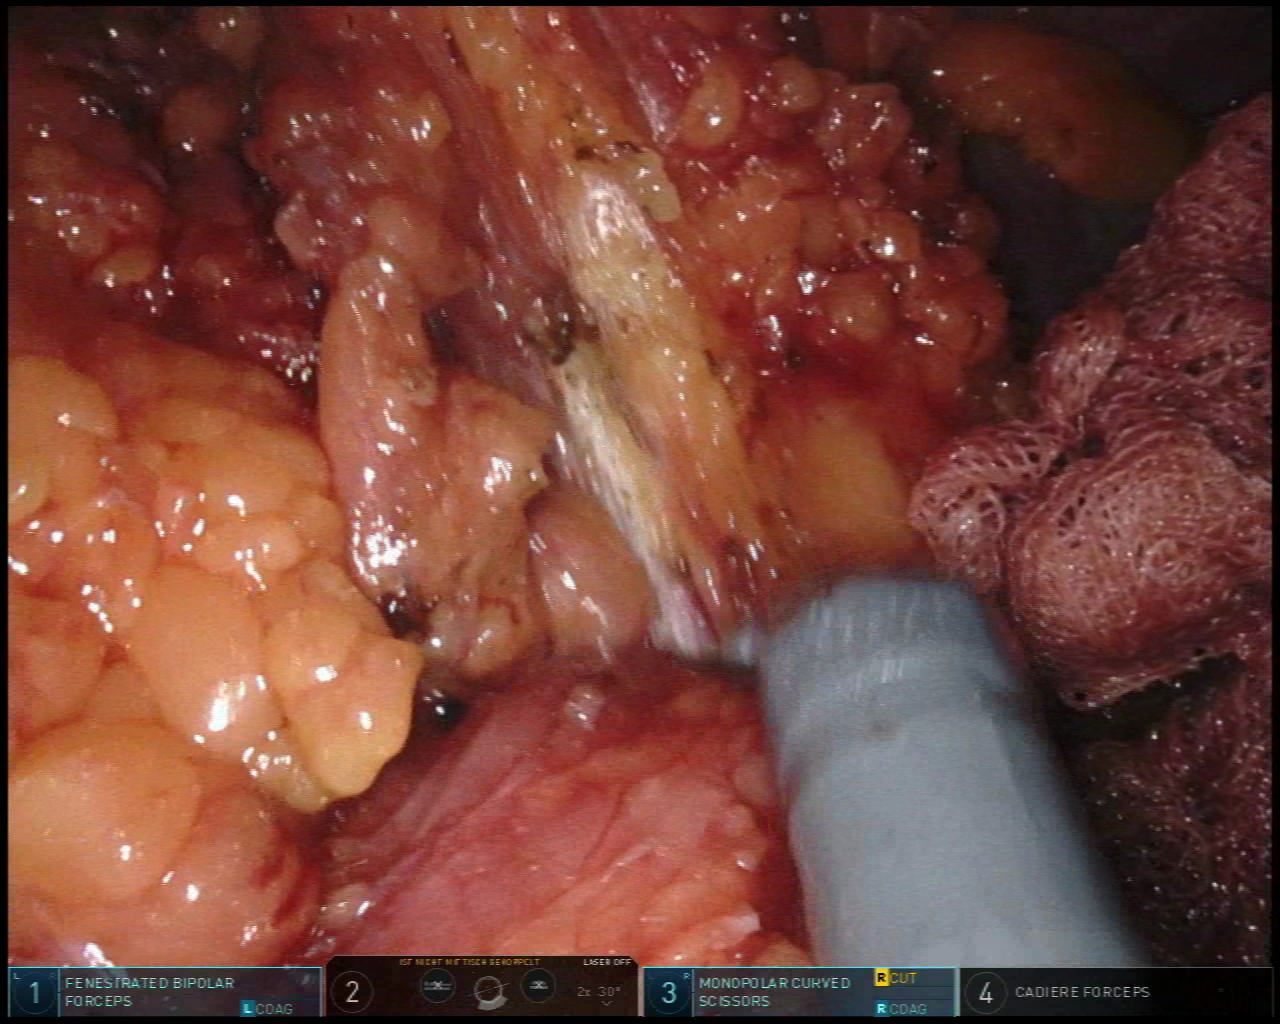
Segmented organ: stomach
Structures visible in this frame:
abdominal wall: yes
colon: no
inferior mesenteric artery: no
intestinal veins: no
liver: no
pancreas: no
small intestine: no
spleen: yes
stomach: yes
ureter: no
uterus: no
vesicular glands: no